Question: I'm trying to do the same as in <URL>, but more basic: I have a PNG image with only white and transparent as colors. I need to colorize the white part, without touching the transparent part, in a given RGB hex value.
I'd like to do this with a jQuery plugin. Is there any that can do this?
It has to work in the latest versions of all major browser (IE, FF, GC, Safari), with bonus points for lower version support as well.
---
### Example usage

---
Things I found / thought of already:
- <URL>-
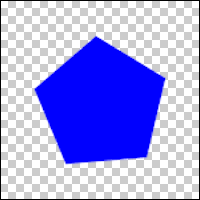
Answer: How about using SVG instead? SVG is <URL> since IE 9. As a text-based format, it's small, lightweight, and easy to manipulate.
A quick-and-dirty approach is to use <URL>
---
Better yet, use <URL>